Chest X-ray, PA view. Patient: 7 years old, sex F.
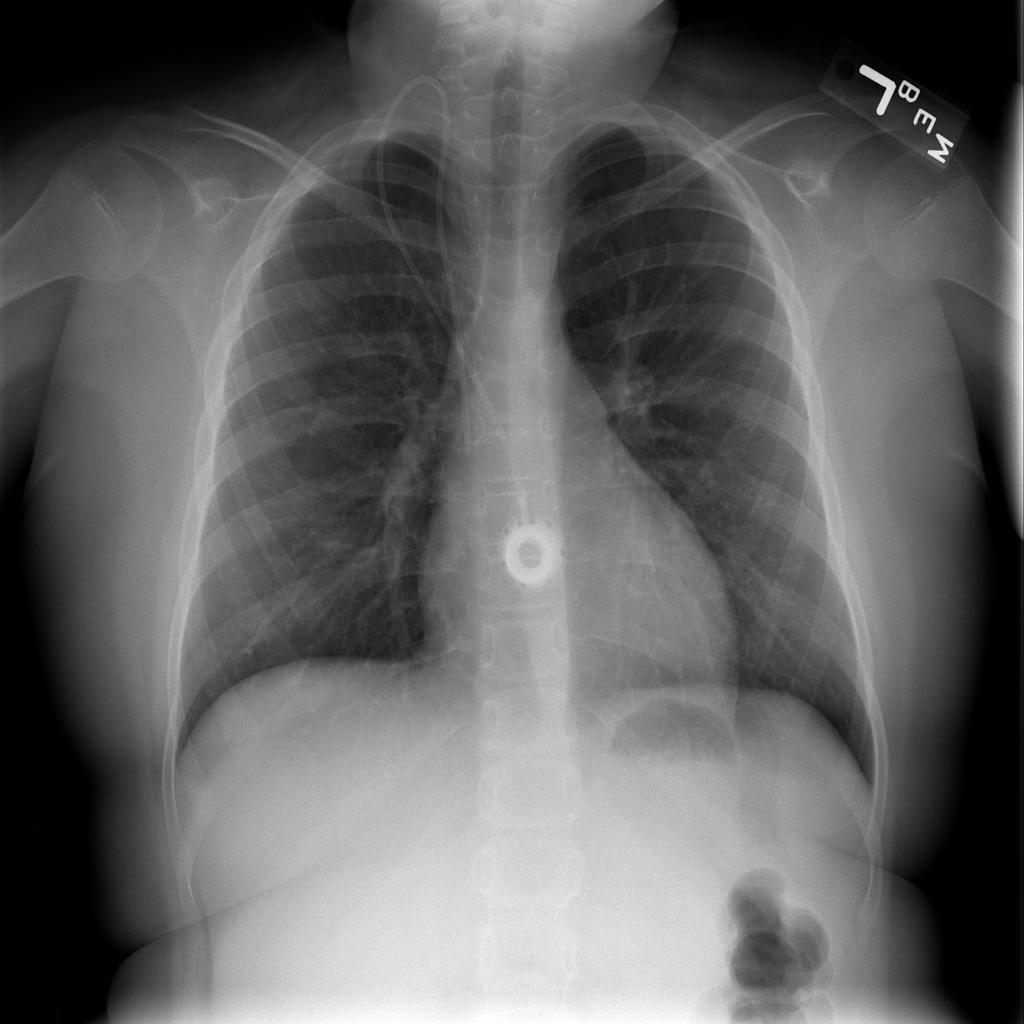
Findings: No Finding